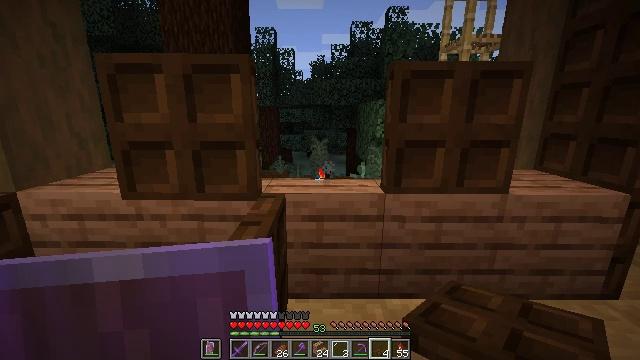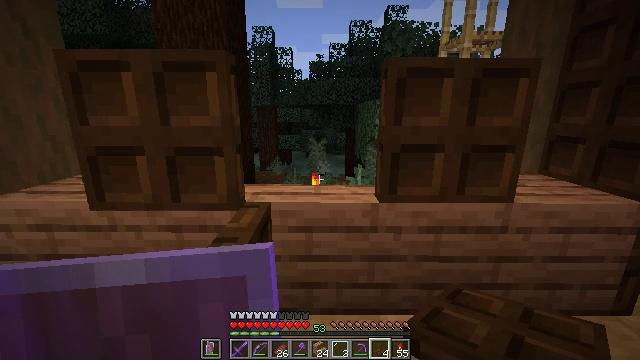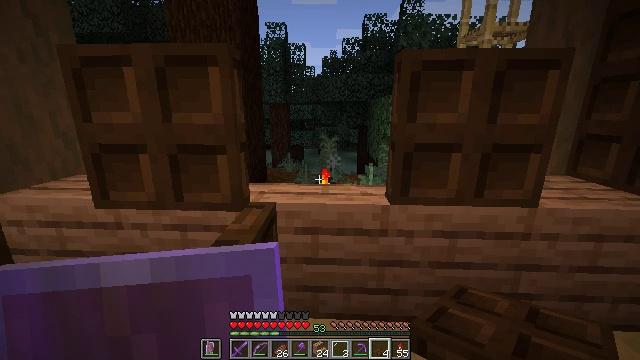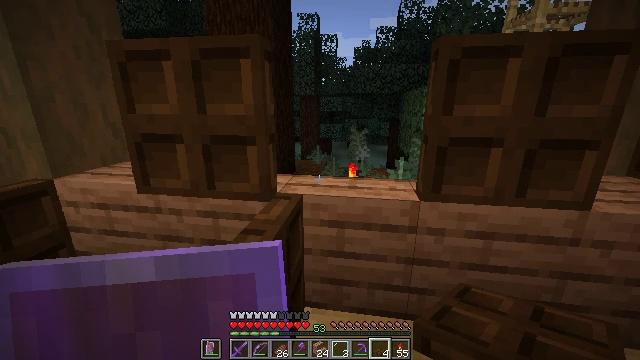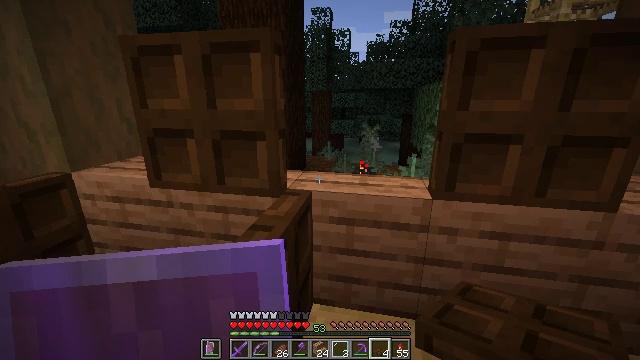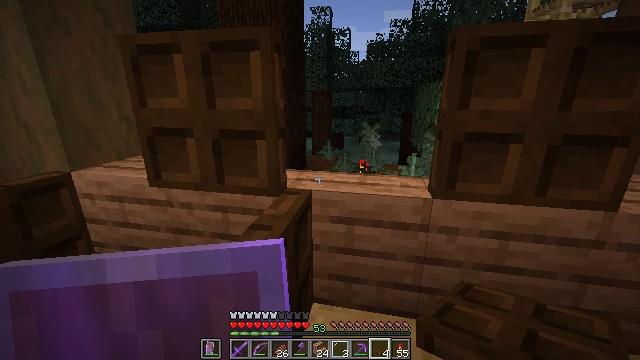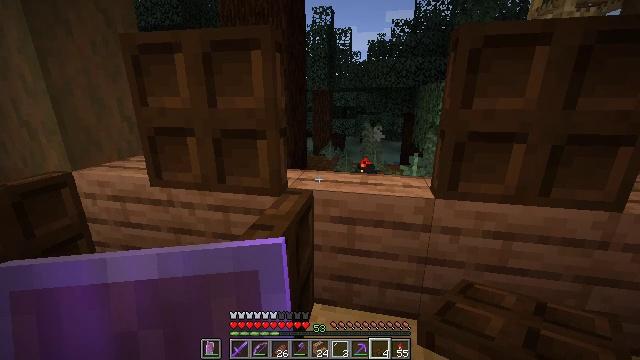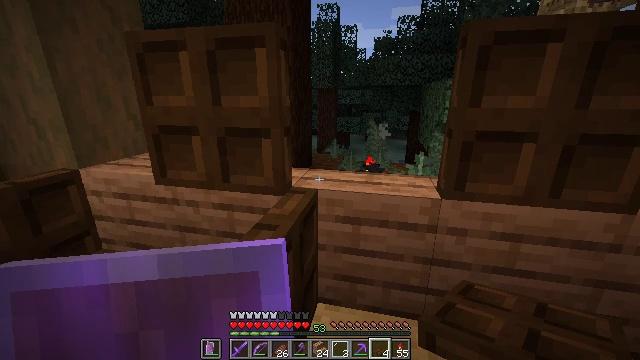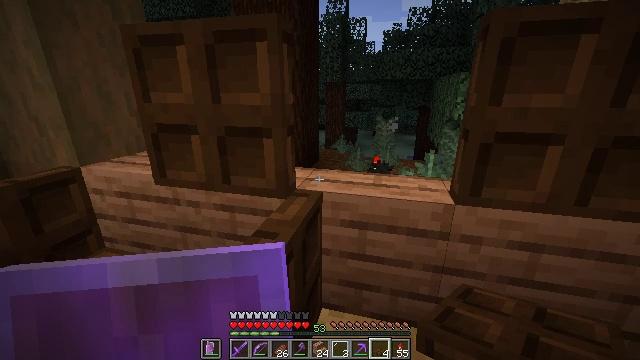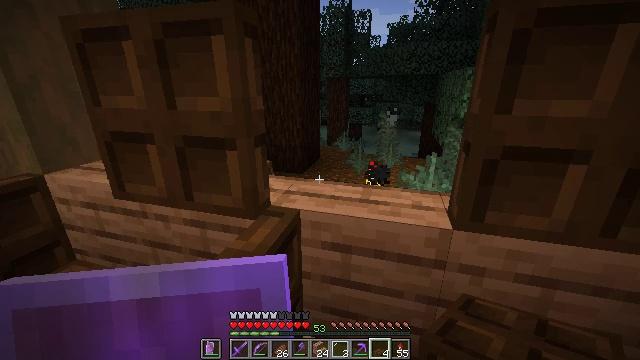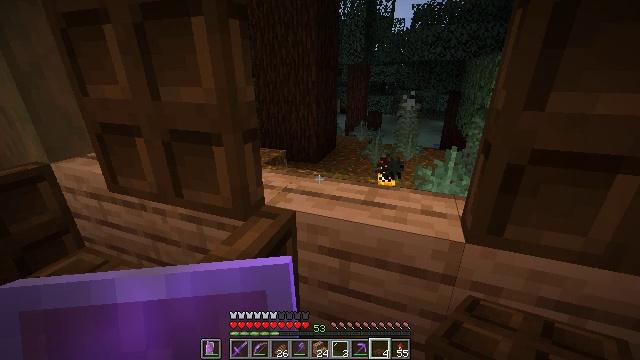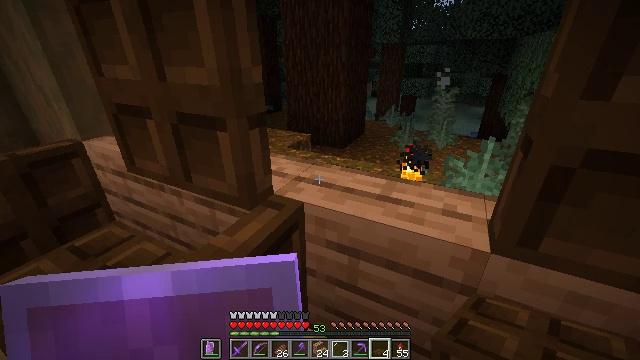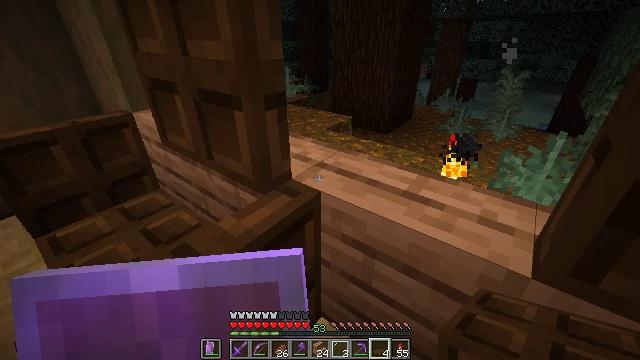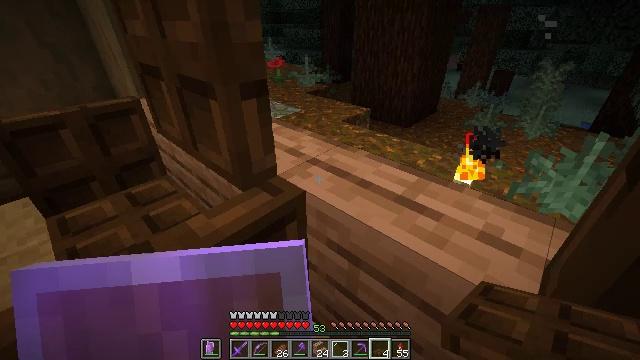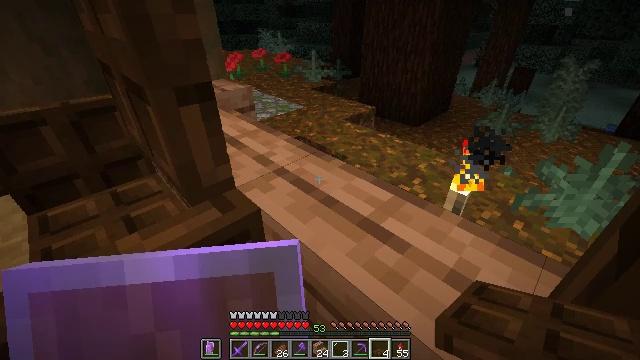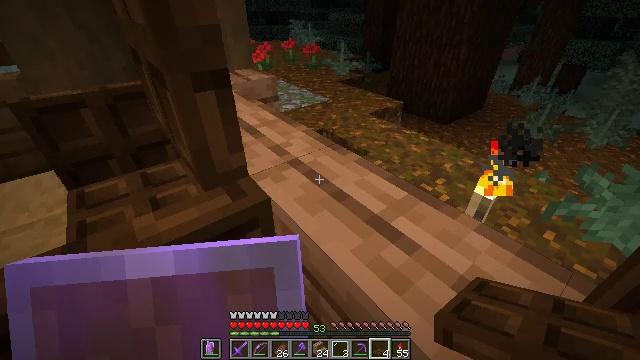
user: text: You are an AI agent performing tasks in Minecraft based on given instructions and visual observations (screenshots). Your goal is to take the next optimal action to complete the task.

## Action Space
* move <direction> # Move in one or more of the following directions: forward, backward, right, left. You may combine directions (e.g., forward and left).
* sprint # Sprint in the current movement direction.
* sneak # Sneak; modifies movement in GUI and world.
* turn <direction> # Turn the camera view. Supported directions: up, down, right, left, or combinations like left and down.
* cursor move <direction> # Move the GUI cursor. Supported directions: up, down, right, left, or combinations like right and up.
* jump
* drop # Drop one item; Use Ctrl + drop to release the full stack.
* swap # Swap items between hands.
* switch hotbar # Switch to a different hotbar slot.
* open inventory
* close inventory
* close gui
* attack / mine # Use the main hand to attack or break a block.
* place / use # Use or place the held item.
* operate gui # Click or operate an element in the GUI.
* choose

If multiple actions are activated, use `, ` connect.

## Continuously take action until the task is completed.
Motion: motion action
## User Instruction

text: Break the dark oak trapdoor to collect it.
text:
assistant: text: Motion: no_op
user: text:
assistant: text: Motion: turn left
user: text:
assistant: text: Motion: turn left and down
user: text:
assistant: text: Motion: turn left
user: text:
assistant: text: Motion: no_op
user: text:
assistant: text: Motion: no_op
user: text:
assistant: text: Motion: move forward, turn left
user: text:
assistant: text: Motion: move forward and move right, turn left and down
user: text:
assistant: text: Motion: move forward and move right, turn left
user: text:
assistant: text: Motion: move forward and move right, turn left and down
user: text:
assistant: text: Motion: move forward and move right, turn left and down
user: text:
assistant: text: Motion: move forward and move right, turn left and down
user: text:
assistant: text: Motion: move forward and move right, turn left and down
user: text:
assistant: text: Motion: move forward and move right, turn left
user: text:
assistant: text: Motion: turn left and down
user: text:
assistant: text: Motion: turn left
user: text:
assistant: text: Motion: turn left
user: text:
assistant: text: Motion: no_op
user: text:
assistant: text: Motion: no_op
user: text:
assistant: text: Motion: no_op
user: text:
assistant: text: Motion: no_op
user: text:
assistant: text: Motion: no_op
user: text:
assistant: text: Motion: no_op
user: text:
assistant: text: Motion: no_op
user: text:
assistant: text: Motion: no_op
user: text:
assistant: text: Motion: move left
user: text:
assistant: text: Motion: move left
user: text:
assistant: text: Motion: move left
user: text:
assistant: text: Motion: move left
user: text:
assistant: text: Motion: move left